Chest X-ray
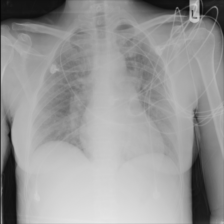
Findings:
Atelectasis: negative
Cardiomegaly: negative
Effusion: negative
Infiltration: negative
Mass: negative
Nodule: negative
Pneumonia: negative
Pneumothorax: negative
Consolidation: negative
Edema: positive
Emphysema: negative
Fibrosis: negative
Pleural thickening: negative
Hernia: negative